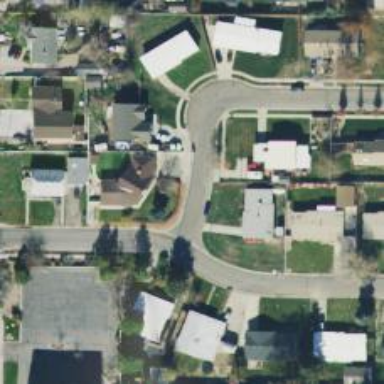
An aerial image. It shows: Residential road with asphalt surface and separate sidewalk.